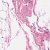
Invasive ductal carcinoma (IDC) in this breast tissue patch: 0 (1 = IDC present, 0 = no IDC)